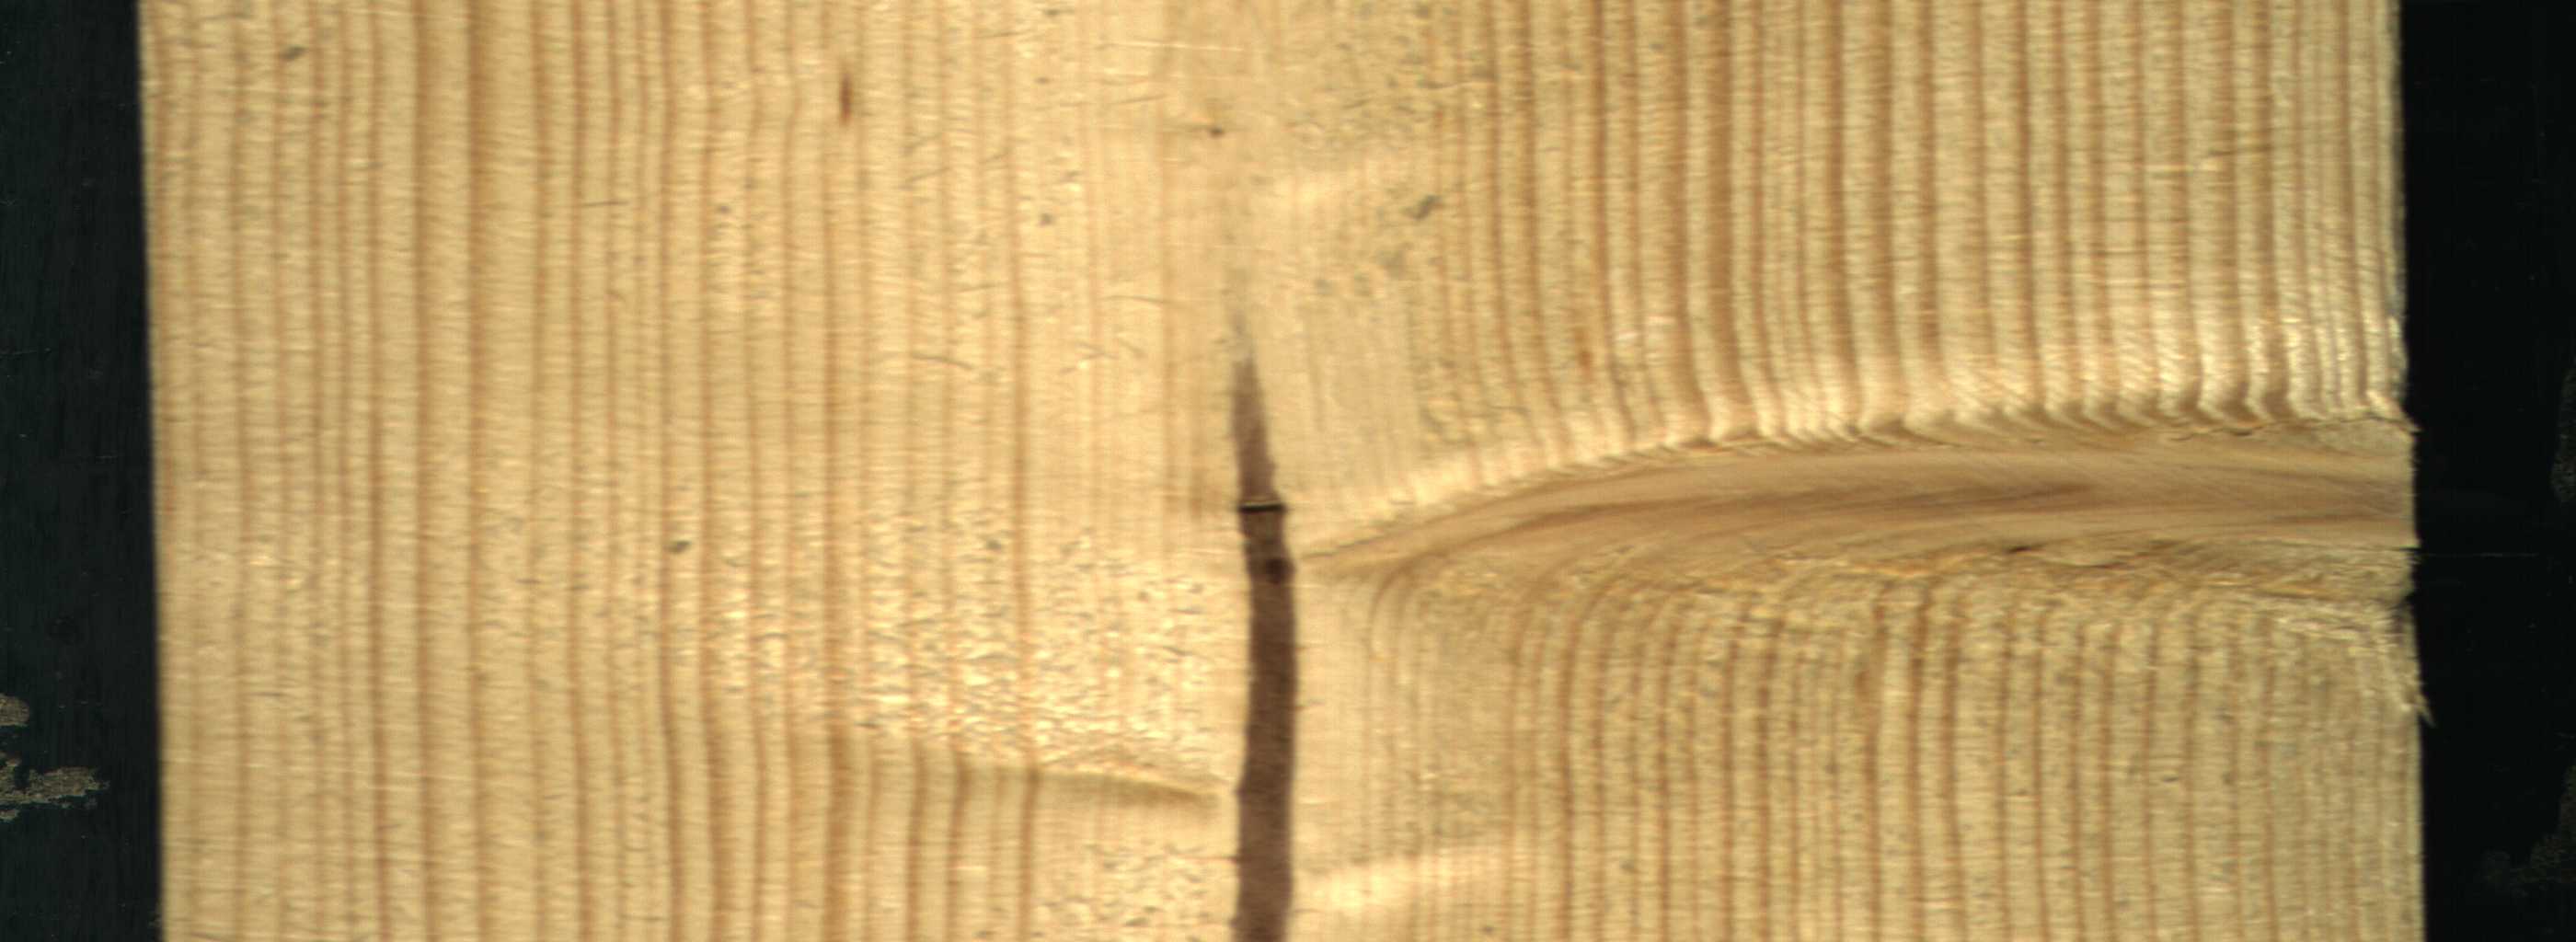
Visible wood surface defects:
Marrow
Live_Knot